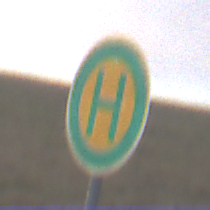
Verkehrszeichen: Haltestelle
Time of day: SunriseSunset
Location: Outdoor (Nature)
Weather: Overcast
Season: NotSpecified
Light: Natural